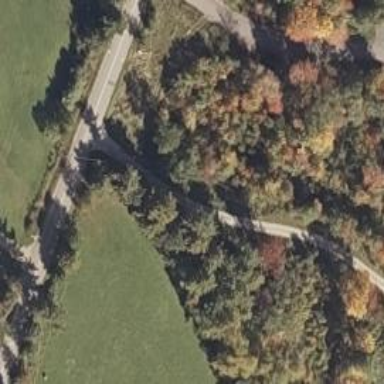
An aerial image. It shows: Driveway leading to service road.